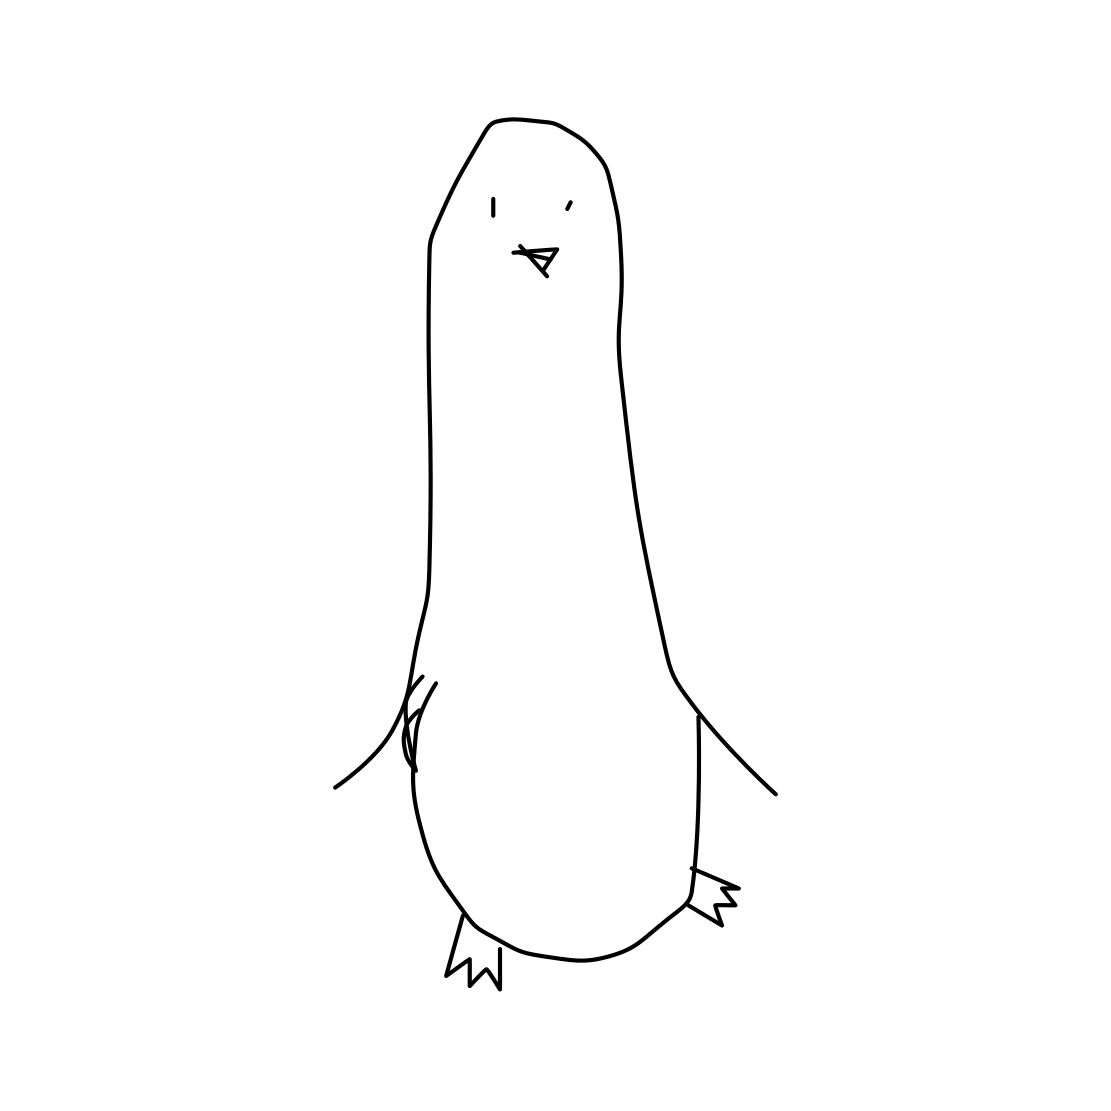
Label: penguin